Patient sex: M
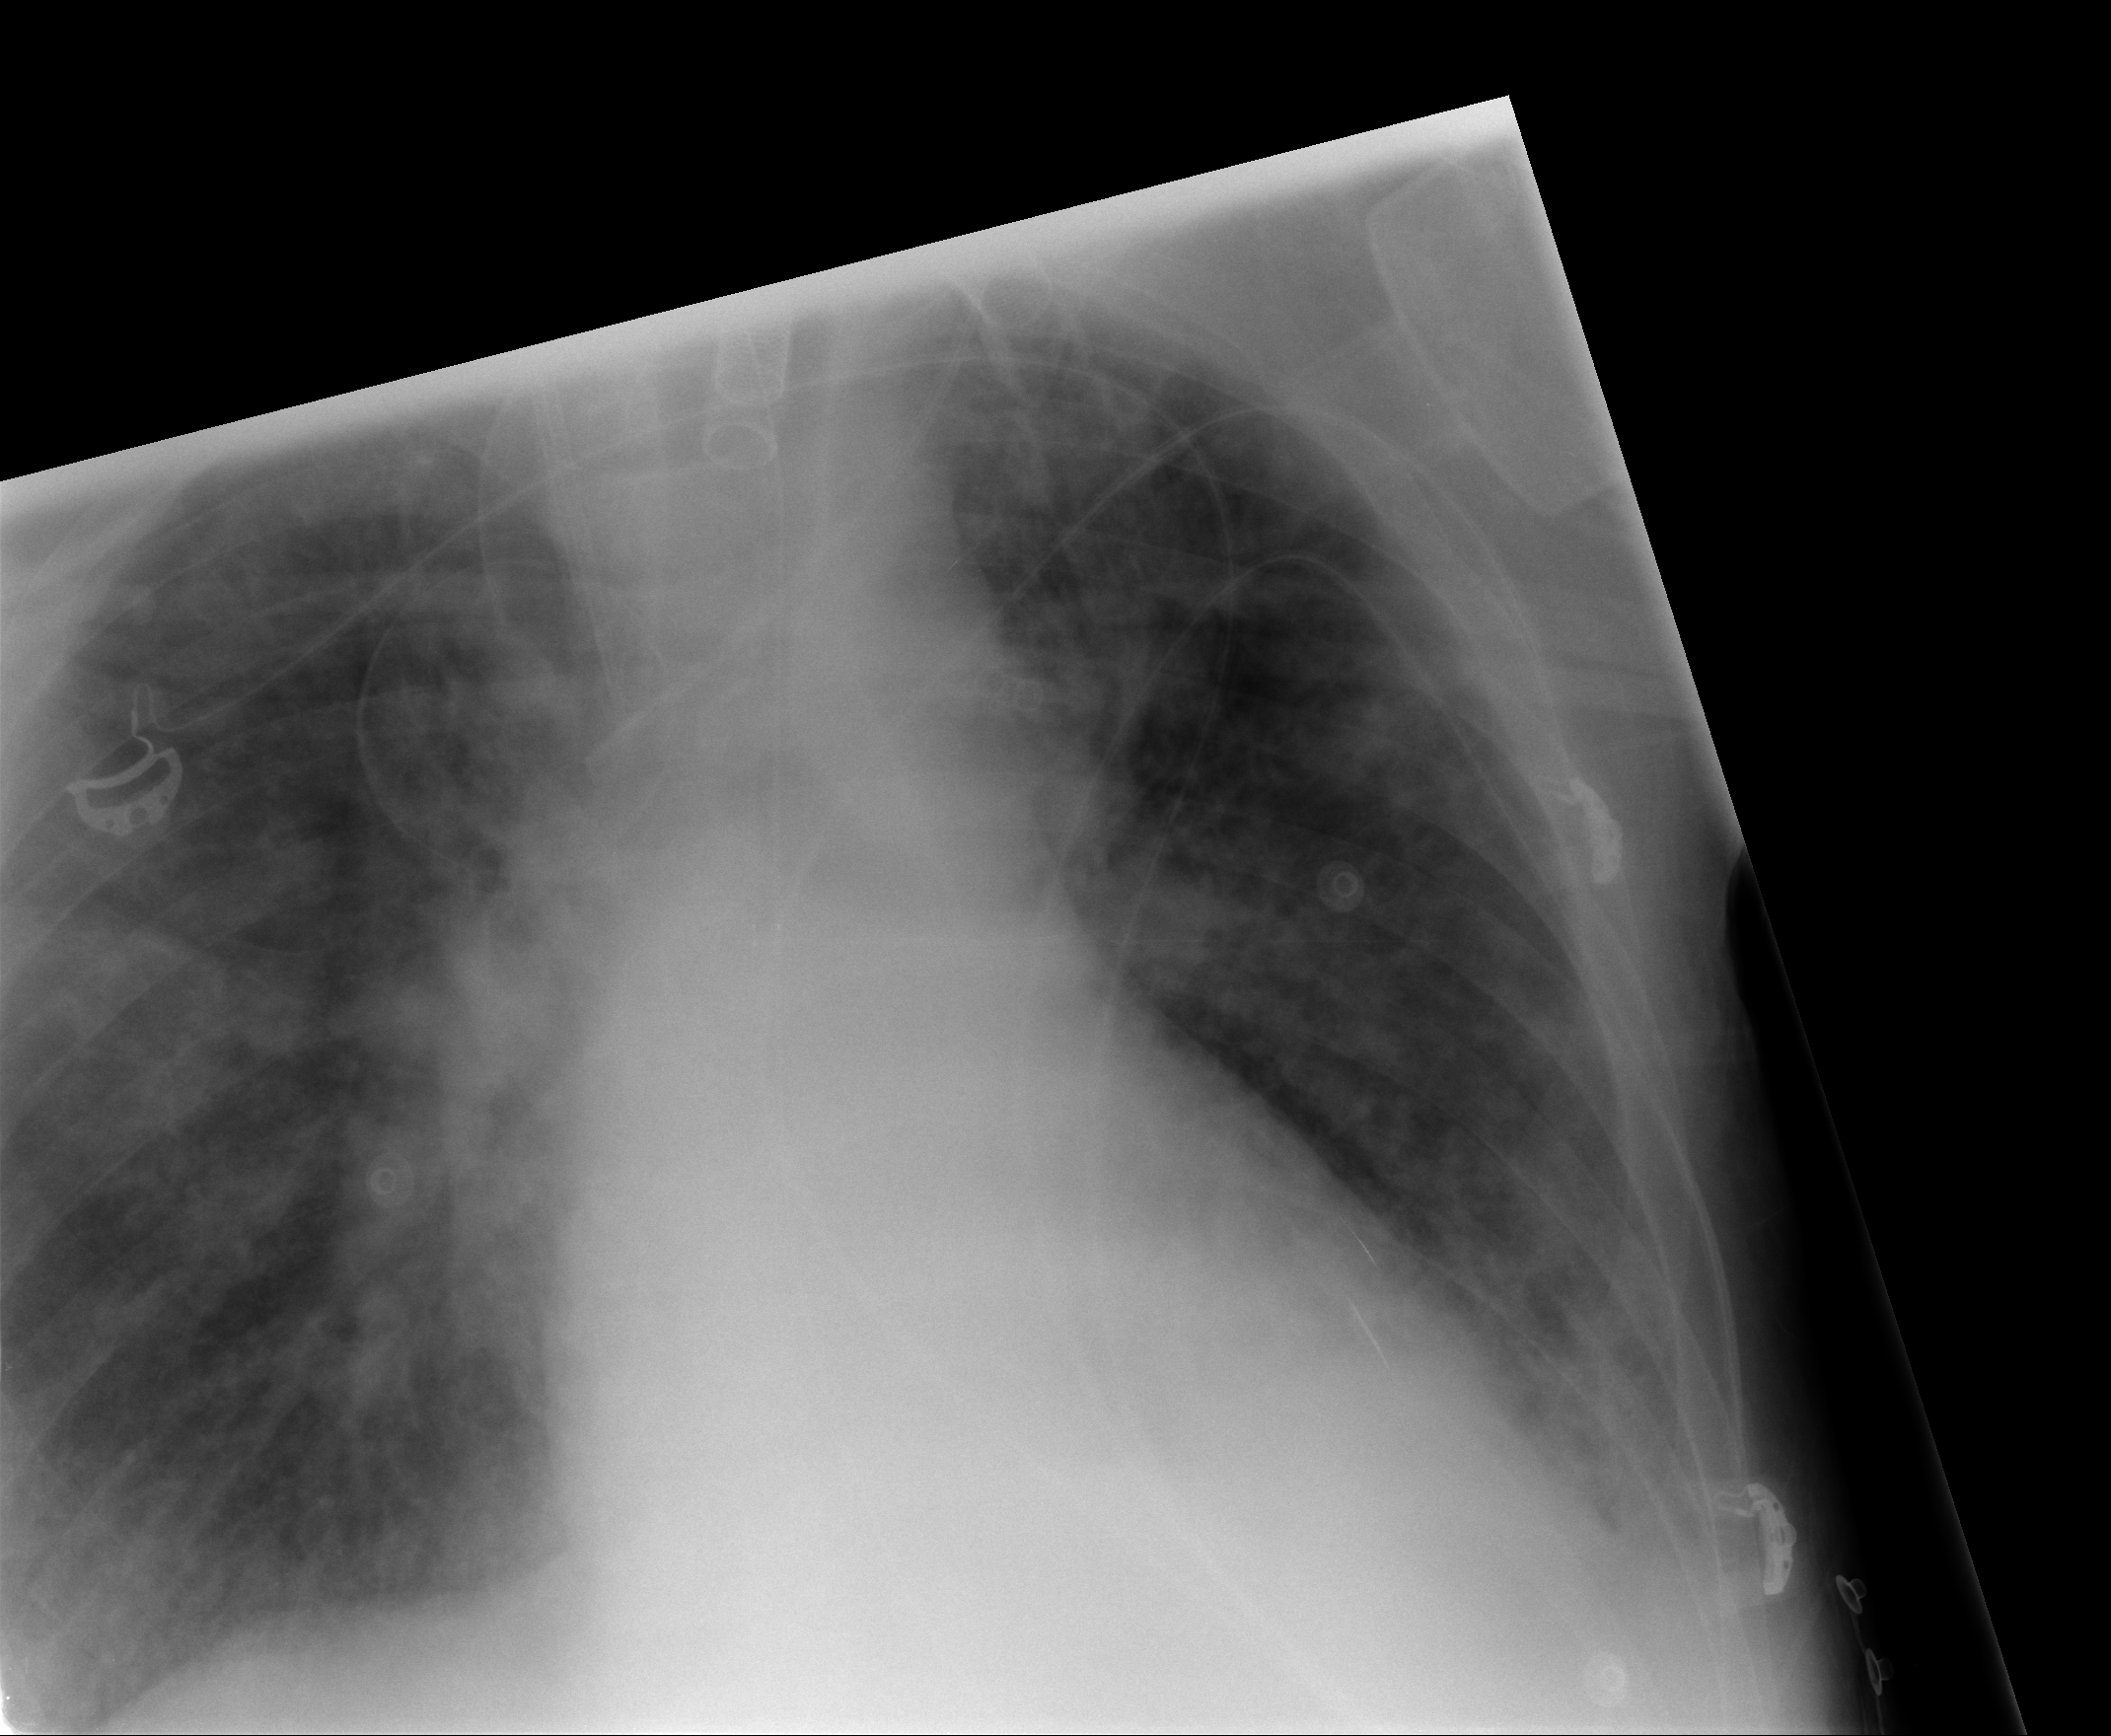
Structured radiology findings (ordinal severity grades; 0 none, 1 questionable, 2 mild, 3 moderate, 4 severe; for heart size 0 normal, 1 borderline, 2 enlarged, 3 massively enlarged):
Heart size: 1
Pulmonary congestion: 2
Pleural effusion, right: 0
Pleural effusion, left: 2
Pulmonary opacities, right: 3
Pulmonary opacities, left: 2
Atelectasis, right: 2
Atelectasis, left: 2